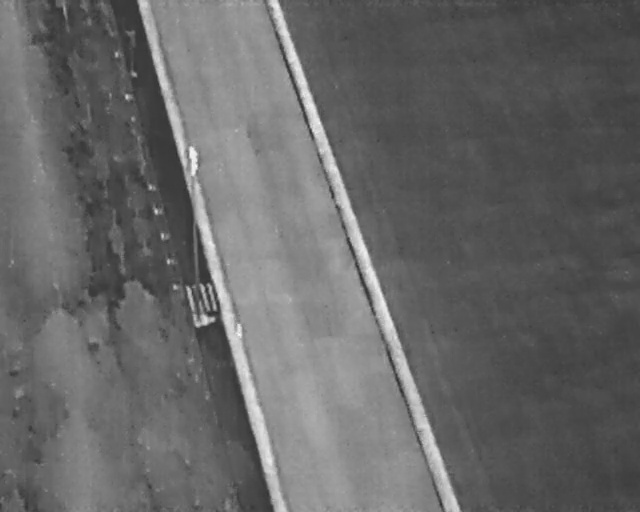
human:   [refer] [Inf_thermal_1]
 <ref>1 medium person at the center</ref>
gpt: <box>[[36, 63, 38, 65, 2]]</box>